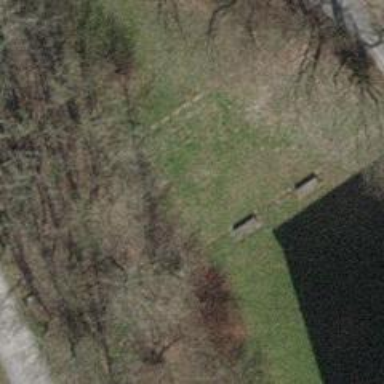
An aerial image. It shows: Concrete bench.